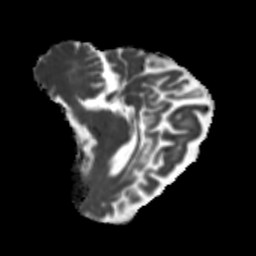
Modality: MD
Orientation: sagittal
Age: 40
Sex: female
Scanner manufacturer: siemens
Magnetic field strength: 3 T
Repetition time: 5.25 s
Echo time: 0.08 s